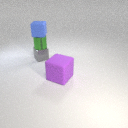
small gray metal cube below small blue rubber cube